Question: I am using Googles Vision OCR API to try and extract 2 types of data from an image 1) handwritten text from text-boxes; marked with red circles below and 2) ticks or 'x' from check-boxes; marked with green circles below. I will be entering this data into a database so I will need a string returned for both types of data

Currently, when I pass this image into the API I get a string with all of the data:
> Secondary School Study Student Perception of Computers LO 13 . Are any of your family members working >in computing / IT ? If so , what family member ( s ) is it ( eg , parent , guardian , brother , sister >etc . ) brother 14 . Have you any previous computing experience ( even attended a single day ) ? Select >one or many areas : U CODER DOJO IN SCHOOL CAMP VSELF TAUGHT JOTHER If you selected any from Q14 , was >the general experience : GOOD NEITHER GOOD OR BAD BAD BAD And why ( short answer , under 4 words ) >learned new skills To be completed after the camp . NewsLRY 1 . I would now consider a career in >computing / IT . Strongly Agree Agree No Opinion Disagree Strongly Disagree 2 . The camp showed me what >a career in computing / IT really was . ? Strongly Agree Agree No Opinion Disagree Strongly Disagree 3 >. The camp showed / highlighted that I was no good at programming or computing . Strongly Agree Agree >No Opinion Disagree Strongly Disagree 4 . Give two things that you did not know about computing / >programming until after the camp ? java Language Eclipse IDE va 5 . I was better than I first thought ( >before the camp ) at programming / computing . ? Agree No Opinion Disagree Strongly Disagree ? O >Strongly Agree 6 . Any feedback / comments about the camp ( good or bad ) ? good camp , Learned a lot . >Thank you for taking this survey . Page 2 of 2
My code as it stands:
'''
public static void Main(string[] args)
{
string credential_path = @"C:\Users\35385\nodal.json";
System.Environment.SetEnvironmentVariable("GOOGLE_APPLICATION_CREDENTIALS", credential_path);
// Instantiates a client
var client = ImageAnnotatorClient.Create();
// Load the image file into memory
var image = Image.FromFile("stack.jpg");
// Performs text detection on the image file
var response = client.DetectDocumentText(image);
string words = "";
foreach (var page in response.Pages)
{
foreach (var block in page.Blocks)
{
string box = string.Join(" - ", block.BoundingBox.Vertices.Select(v => $"({v.X}, {v.Y})"));
foreach (var paragraph in block.Paragraphs)
{
box = string.Join(" - ", paragraph.BoundingBox.Vertices.Select(v => $"({v.X}, {v.Y})"));
foreach (var word in paragraph.Words)
{
words += $" {string.Join("", word.Symbols.Select(s => s.Text))}";
}
}
}
}
Console.WriteLine(words);
}
'''
So my questions:
1. How can I extract data from each red box (i.e. the first text-box will return 'brother', the 2nd should return 'learned new skills')?
2. How can I extract which check-box is marked from each green question (i.e. question 13 should return 'YES', question 14. should return 'SELF TAUGHT' etc.)?
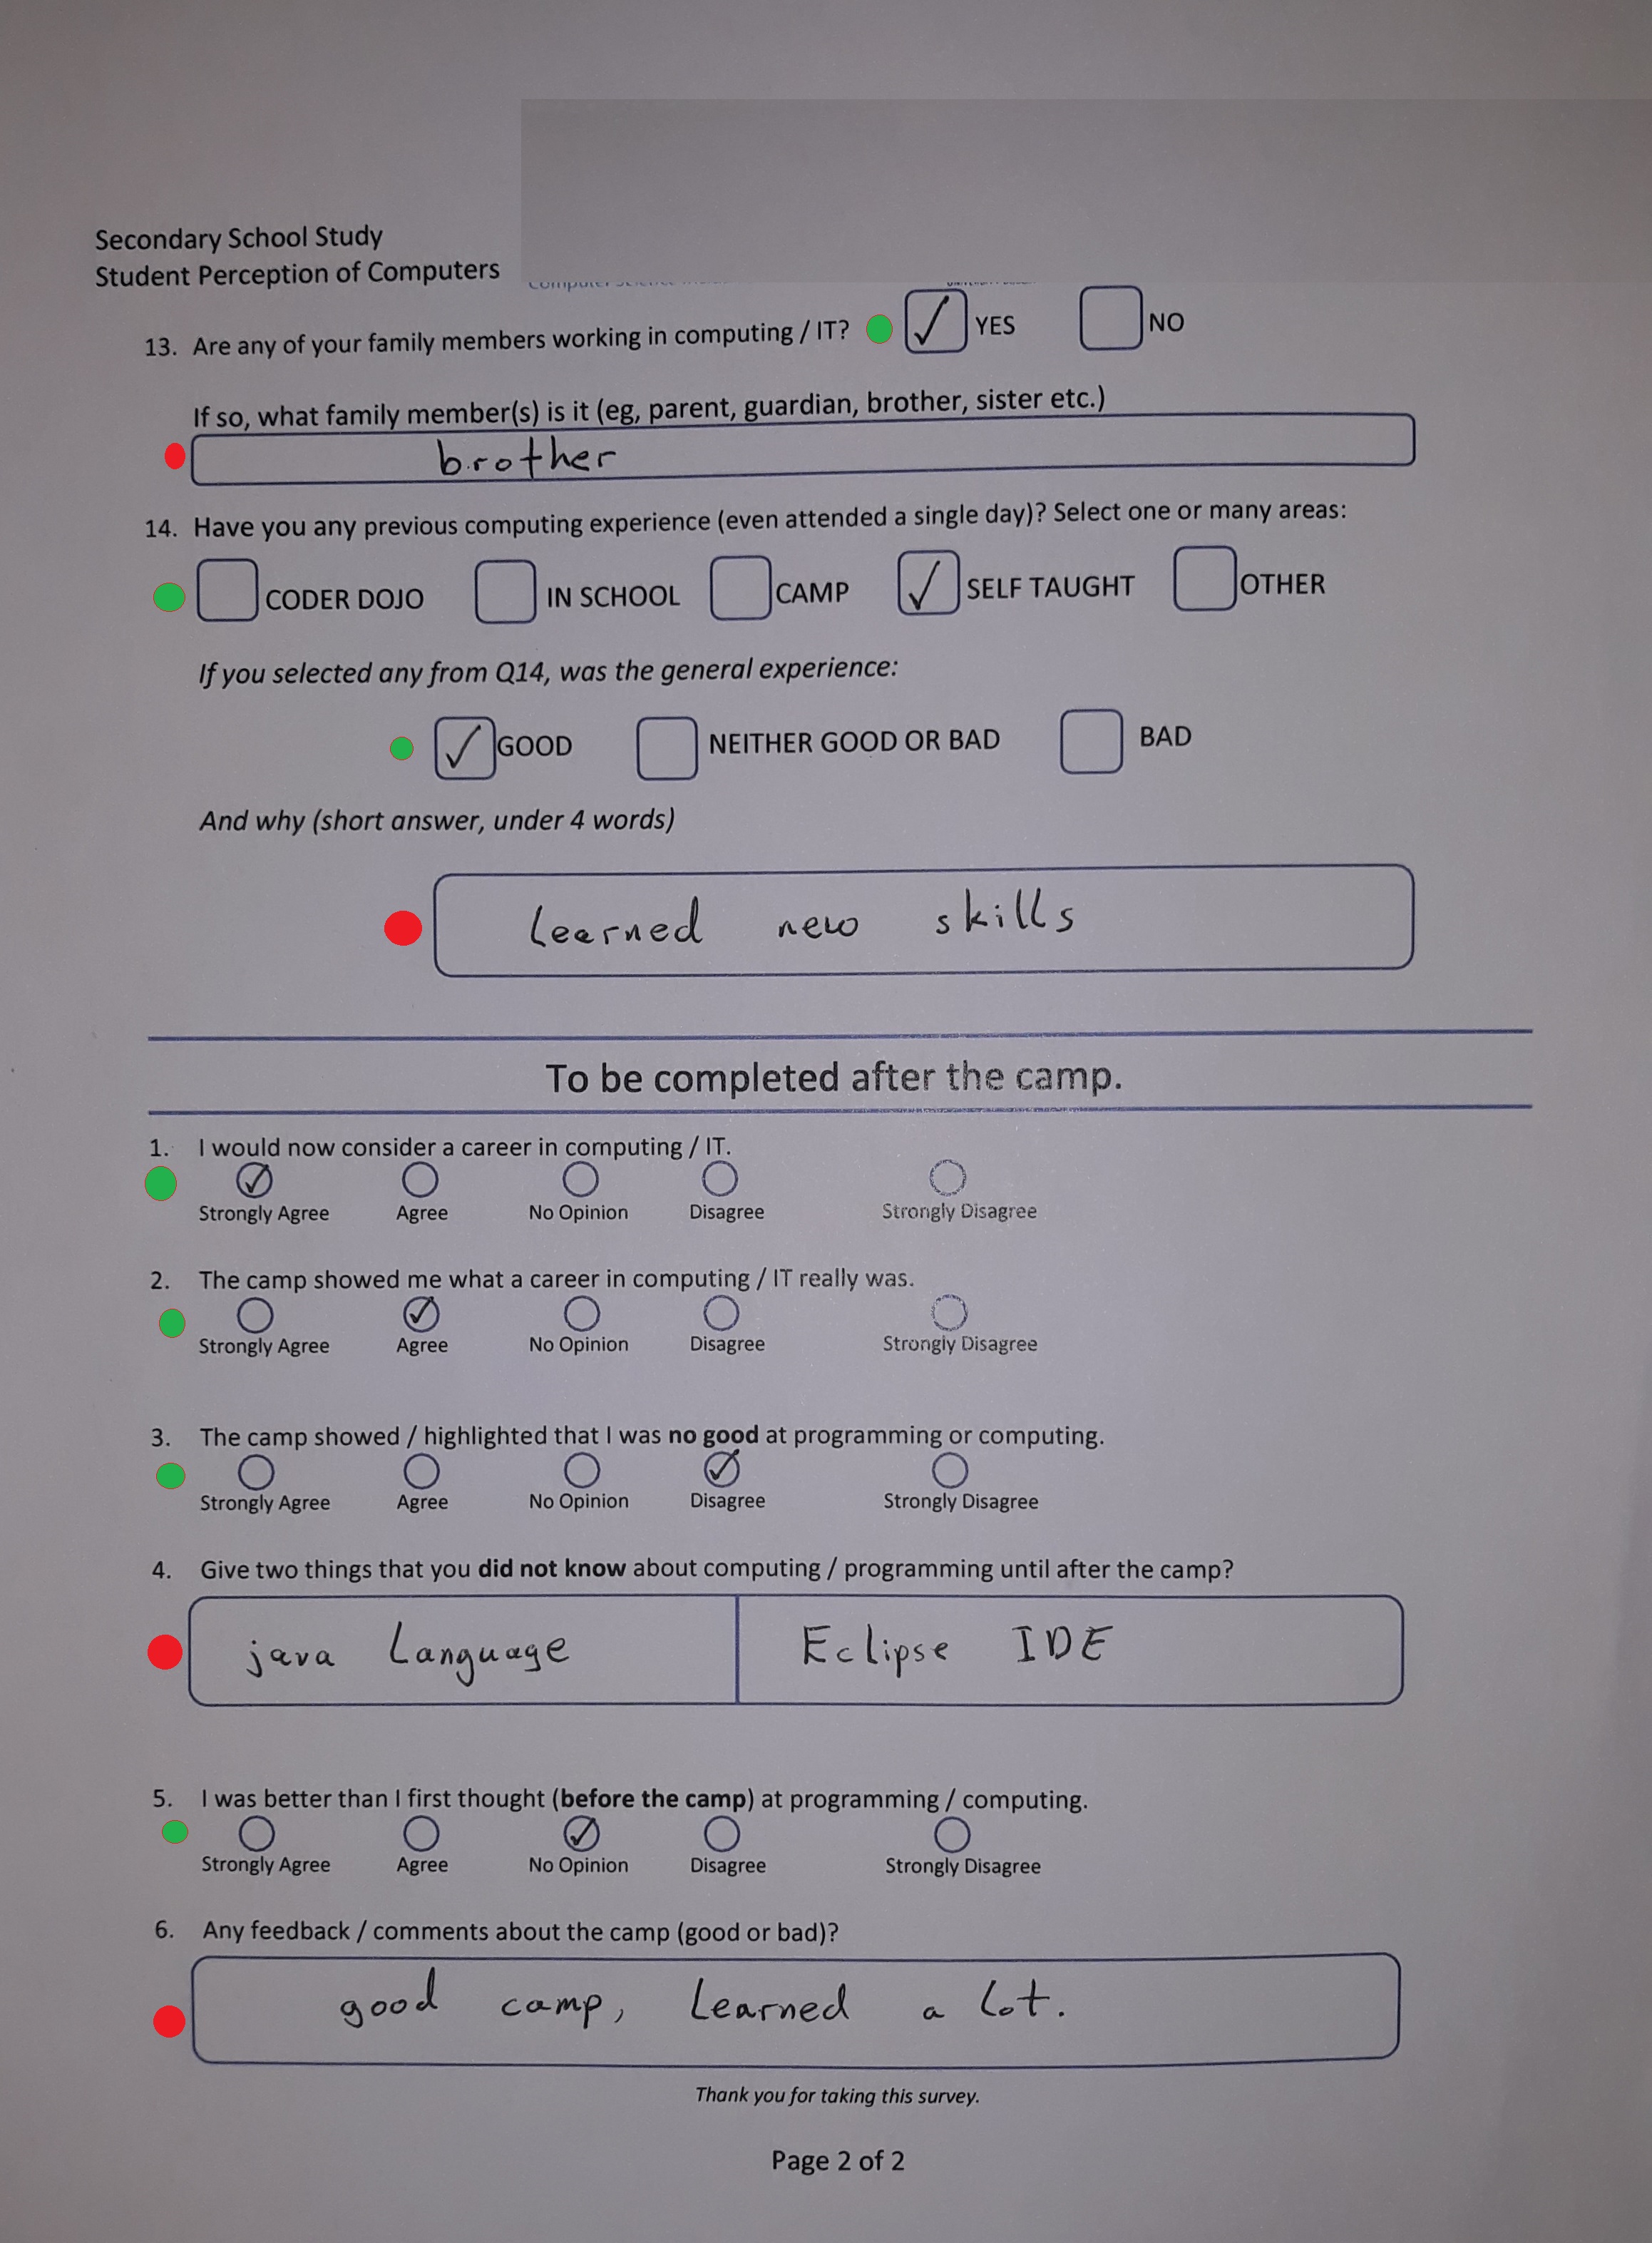
Answer: I just used the API from some PHP-scripts but I think your problem does not depend on the programming language.
You need to use the coordinates (boxes with four vertices to be precise) of the detected words. Then you can find the elements of your questionaire relative to the writing of the participant.
A good entry point for me was this script:
<URL>
You can use it "as is" on any PHP-enabled webspace and it gives you a well structured overview on how you can retrieve the boxes that the API returns.
Having those boxes and knowing the text of your questionaire it should be quite easy to locate the checkmarks that your participants made if google detects them. The detection of the checkmark might not always work with google vision, since a single "character" is not always found by google's OCR.